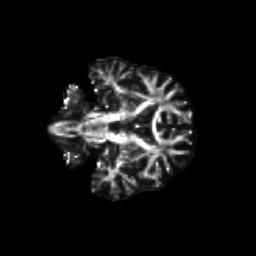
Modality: FA
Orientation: coronal
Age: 65
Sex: male
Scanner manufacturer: siemens
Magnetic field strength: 3 T
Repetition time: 8.6 s
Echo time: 0.095 s